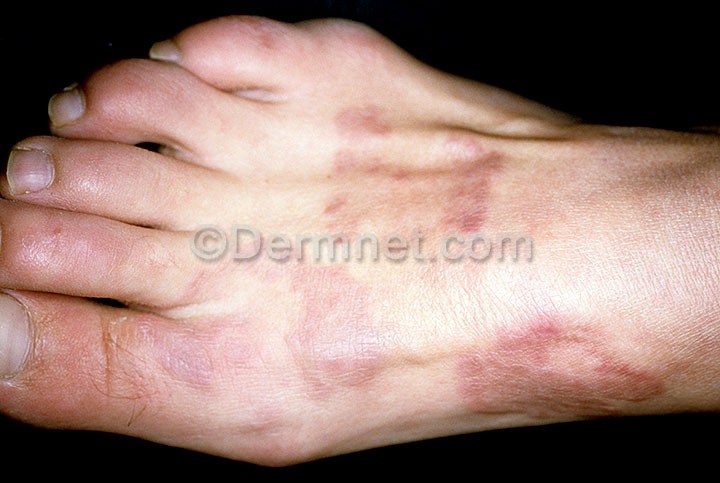
Disease: Systemic Disease